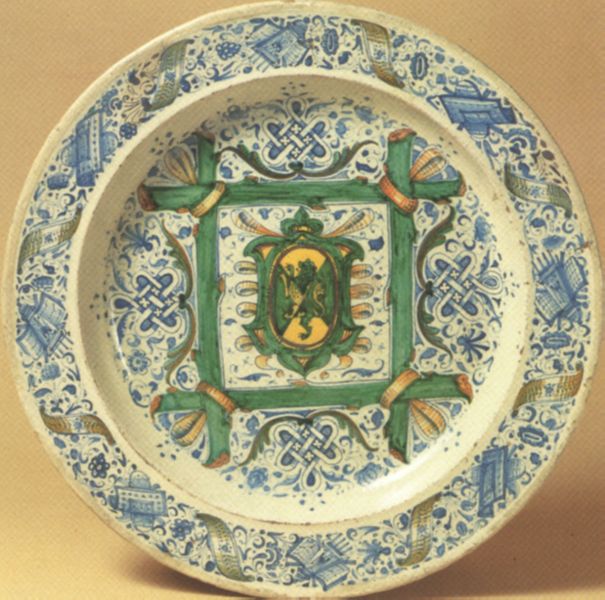
Titel: Teller mit Wappen
Institution: Florenz, Bargello
Schlagwörter: blau, weiß, gelb, grün, äste, holz, mitte, schloss, muster, rahmen, schüssel, teller, ast, gold, schleifen, rund, keramik, ranken, rand, verzierung, grun, bemalt, foto, porzellan, geschirr, wappen, amulett, besteck, bambus, löwe, museum, emblem, quadrat, gebrannt, fayence, steinzeug, dorn, vignette, tellrt, prunkteller, terller, bemallung